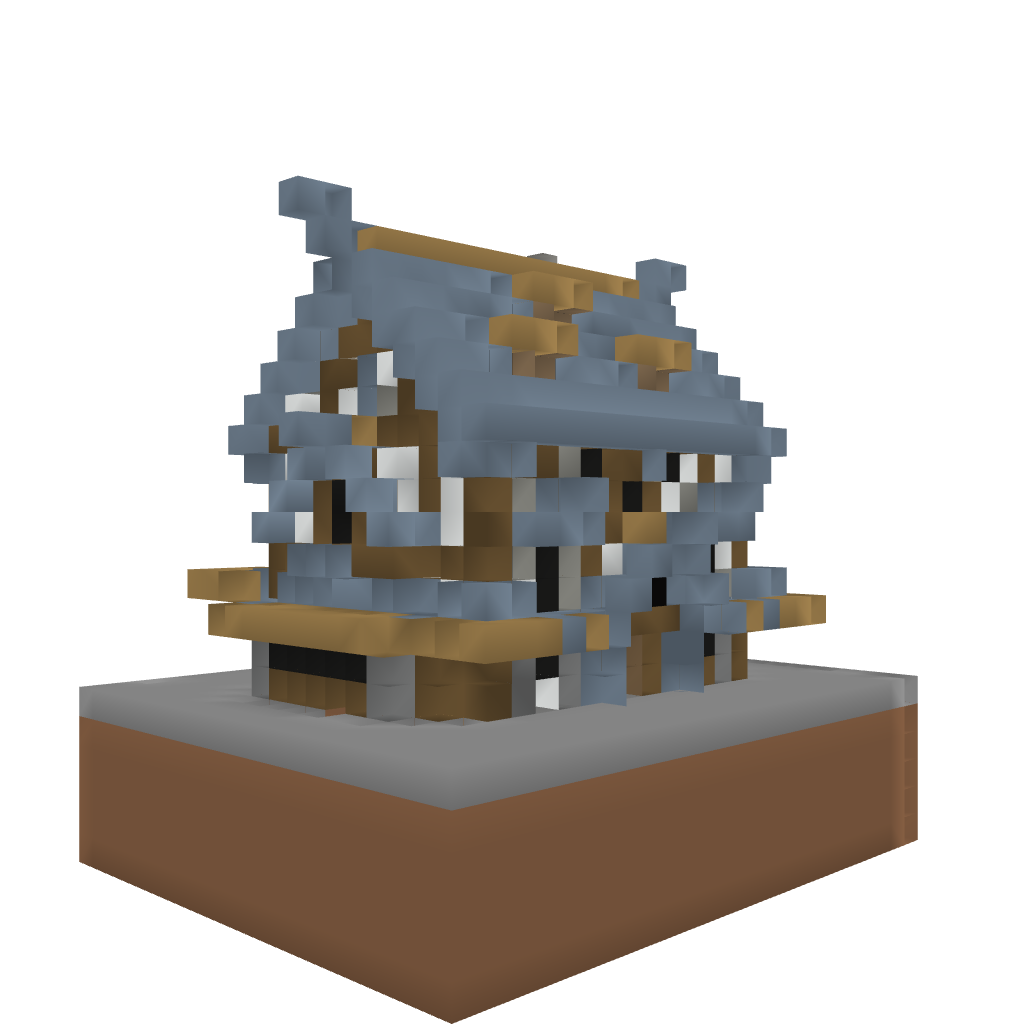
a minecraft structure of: Medieval Store